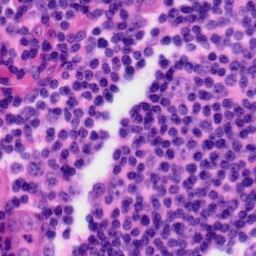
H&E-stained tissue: Tonsil